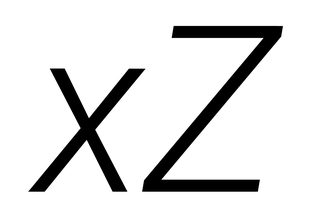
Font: Roboto-Italic_Light_Italic